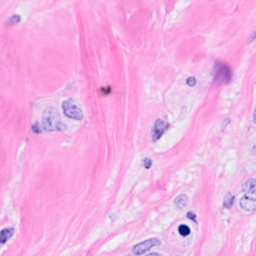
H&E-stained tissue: Breast